Field crop: maize
Growth stage: 1
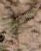
Species: salsola